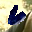
Label: 6